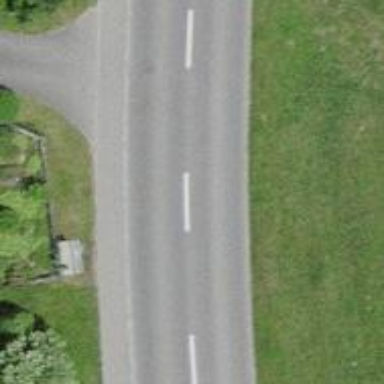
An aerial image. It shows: Secondary road with asphalt surface and sidewalk on the left.